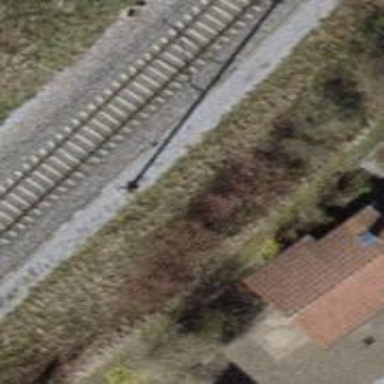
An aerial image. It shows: Catenary mast for power lines.